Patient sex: M
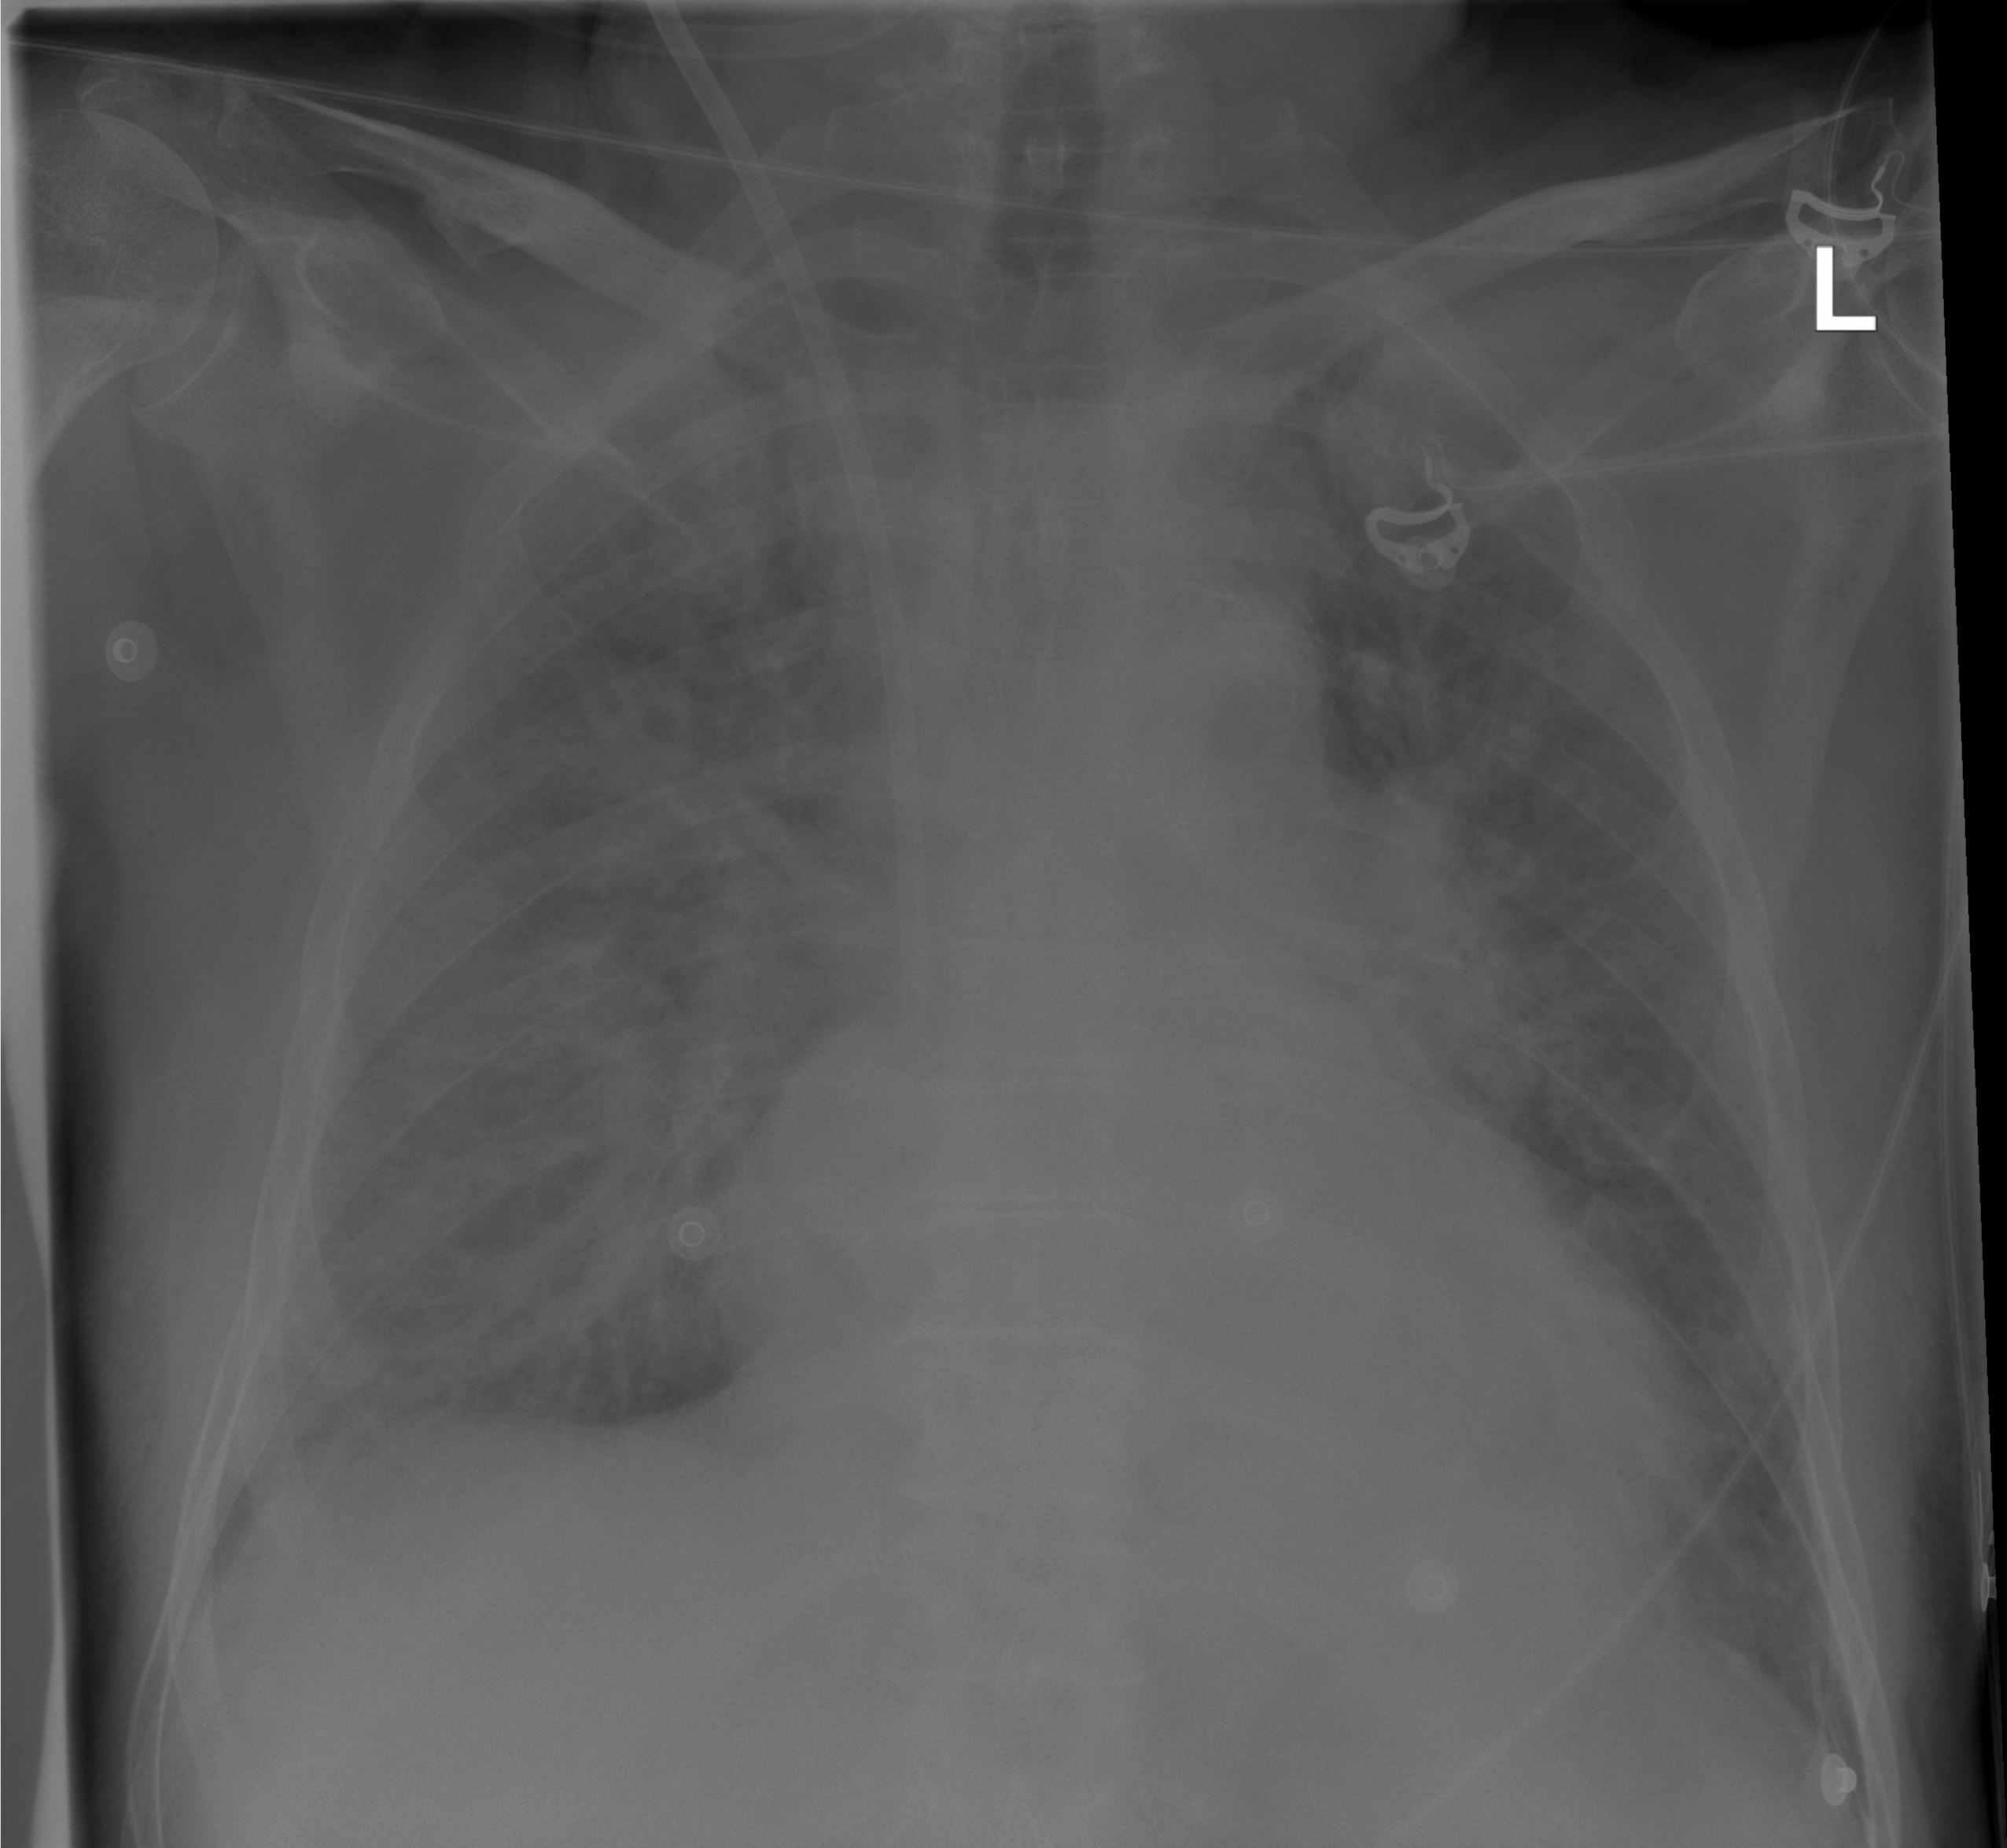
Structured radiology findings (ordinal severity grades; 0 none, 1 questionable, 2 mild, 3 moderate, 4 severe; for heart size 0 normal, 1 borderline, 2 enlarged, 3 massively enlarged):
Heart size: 1
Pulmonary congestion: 3
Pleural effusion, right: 0
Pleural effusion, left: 0
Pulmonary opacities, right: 3
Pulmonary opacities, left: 3
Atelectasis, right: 3
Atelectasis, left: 2